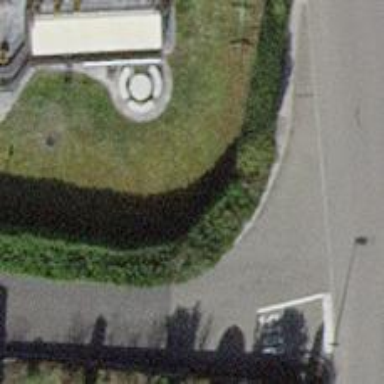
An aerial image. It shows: Hedge barrier.